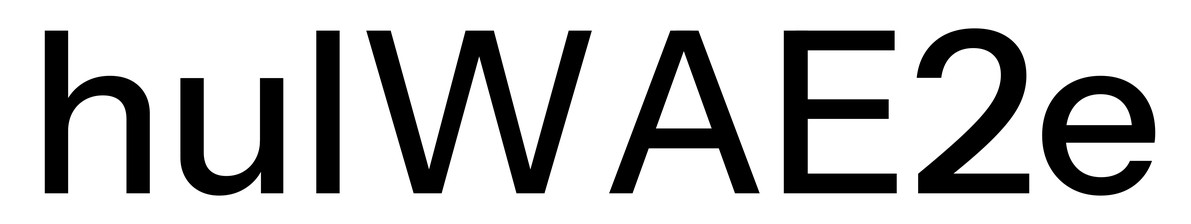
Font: InstrumentSans_Medium